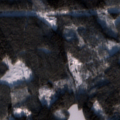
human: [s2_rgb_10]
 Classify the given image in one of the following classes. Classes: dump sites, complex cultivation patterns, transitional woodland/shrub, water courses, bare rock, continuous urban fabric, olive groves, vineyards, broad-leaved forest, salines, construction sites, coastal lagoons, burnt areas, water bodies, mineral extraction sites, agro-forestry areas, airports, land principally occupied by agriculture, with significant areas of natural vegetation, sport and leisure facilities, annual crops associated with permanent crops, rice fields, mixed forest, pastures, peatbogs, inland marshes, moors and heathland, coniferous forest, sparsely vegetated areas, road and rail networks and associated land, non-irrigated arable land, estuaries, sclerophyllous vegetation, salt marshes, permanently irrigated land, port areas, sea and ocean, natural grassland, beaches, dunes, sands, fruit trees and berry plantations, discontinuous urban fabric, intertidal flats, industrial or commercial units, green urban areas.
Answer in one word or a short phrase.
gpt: coniferous forest, transitional woodland/shrub, water bodies